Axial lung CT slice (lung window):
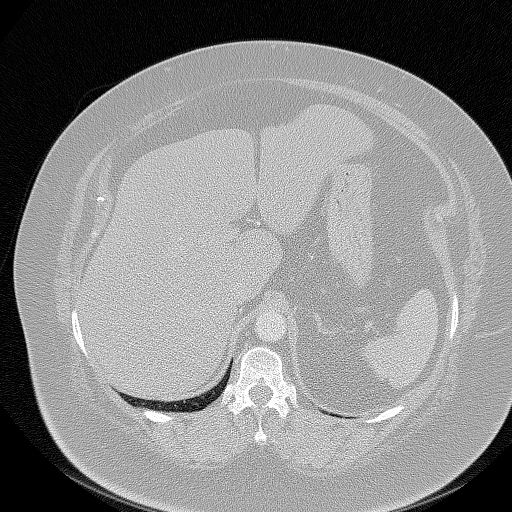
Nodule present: no